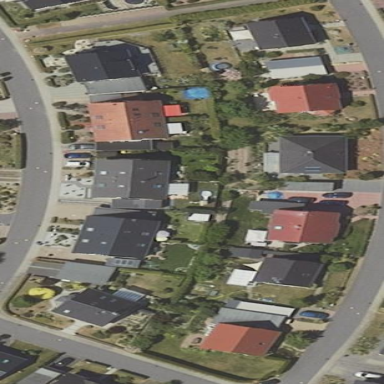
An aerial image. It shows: Residential area.